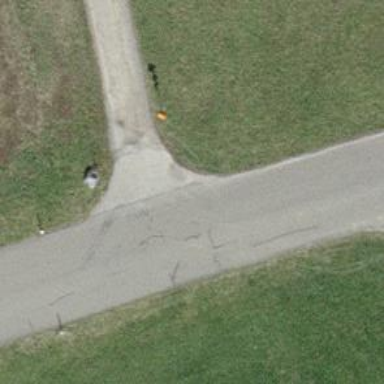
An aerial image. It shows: Tertiary road with asphalt surface.